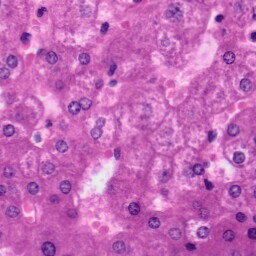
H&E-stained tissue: Liver